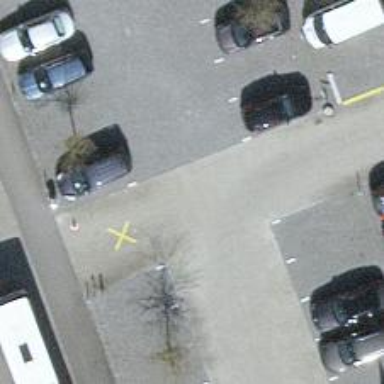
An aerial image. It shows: Road serving as parking aisle.